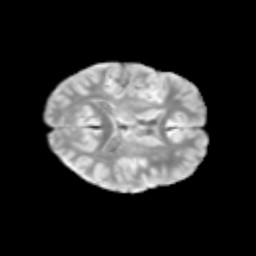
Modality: T2w
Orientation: axial
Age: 11
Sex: male
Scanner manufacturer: siemens
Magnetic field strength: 3 T
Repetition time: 3.8 s
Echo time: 0.07 s